Question: More of an info question, i have a panel on the left of my form that contains label, textboxs combos etc etc, but i need to create even more on the same page (not a sepereate form etc)there is basically no space left. So im thinking of adding a scroll bar to the panel(if possible) this will enable the user to scroll up and down looking at the data break down of a multi series graph.
So in short do i:
- - -
This is a design question more than anything.... and i will admit....im terrible at design, and im pretty new to winforms and all of its controls.
heres a pic!

Any input would be great!
Many Thanks in Advance!
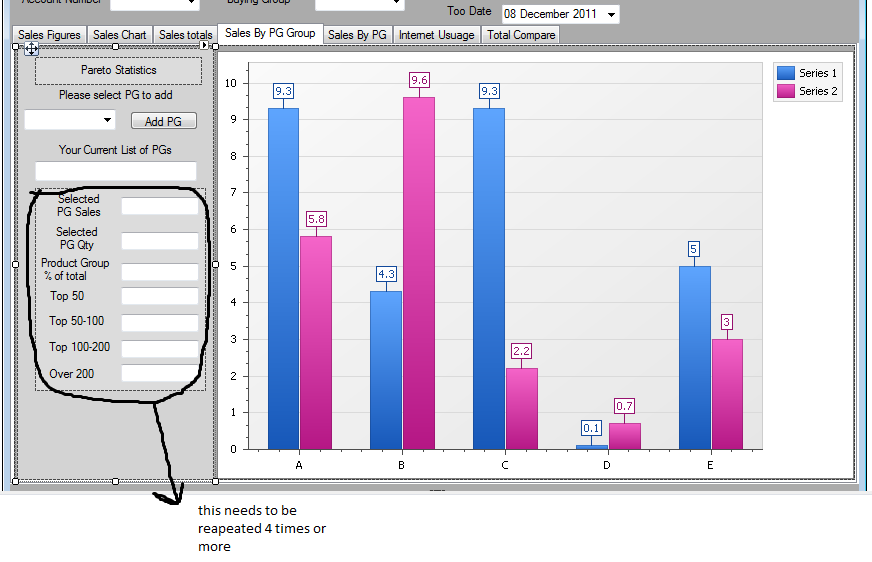
Answer: The AutoScroll property can do this for you. Just set it to True on the panel. Then place the controls so that they extend beyond the edge of the panel, and a scroll bar will appear.
It might be easier to layout the controls first while the panel is bigger, then shrink the panel afterward when they're all in the correct positions.